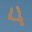
Label: 4